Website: home-depot
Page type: delivery-shipping
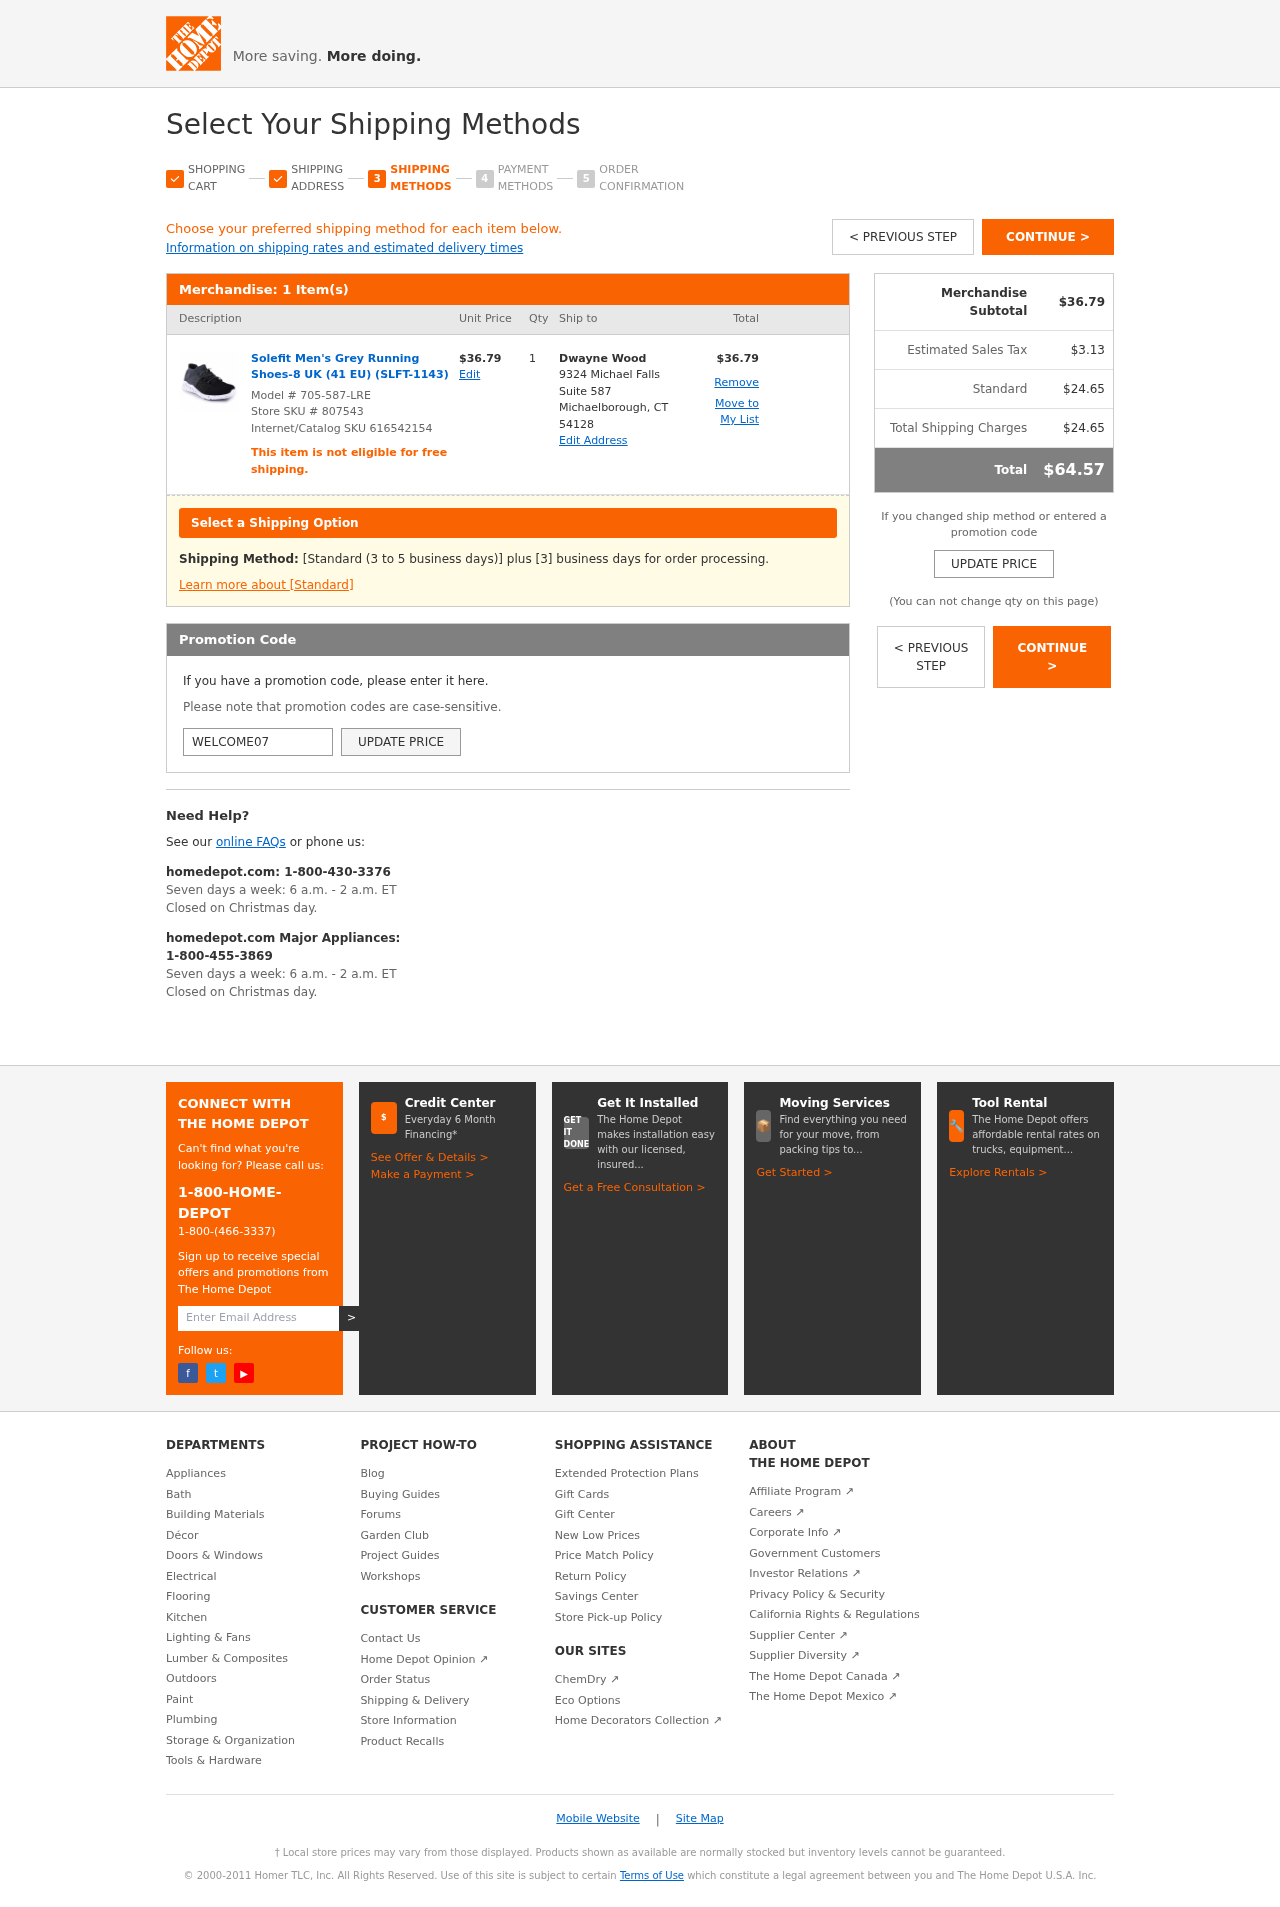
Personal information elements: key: PII_CITY_STATE_ZIP
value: Michaelborough, CT 54128
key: PII_FULLNAME
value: Dwayne Wood
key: PII_PROMO_CODE
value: WELCOME07
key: PII_STREET
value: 9324 Michael Falls Suite 587
Product elements: key: PRODUCT1_NAME
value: Solefit Men's Grey Running Shoes-8 UK (41 EU) (SLFT-1143)
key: PRODUCT1_PRICE
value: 36.79
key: PRODUCT1_QUANTITY
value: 1
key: PRODUCT_MODEL_NUMBER
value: Model # 705-587-LRE
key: PRODUCT1_LINE_TOTAL
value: $36.79
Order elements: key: ORDER_NUM_ITEMS
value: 1 Item(s)
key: ORDER_SUBTOTAL
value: $36.79
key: ORDER_TAX
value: $3.13
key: ORDER_SHIPPING_COST
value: $24.65
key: ORDER_SHIPPING_TOTAL
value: $24.65
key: ORDER_TOTAL
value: $64.57
Other elements: key: STORE_SKU
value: Store SKU # 807543
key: INTERNET_SKU
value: Internet/Catalog SKU 616542154